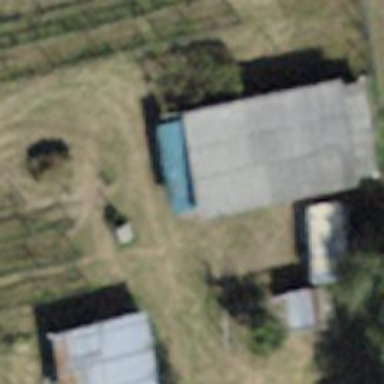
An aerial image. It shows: Detached building.